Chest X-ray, PA view. Patient: 60 years old, sex M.
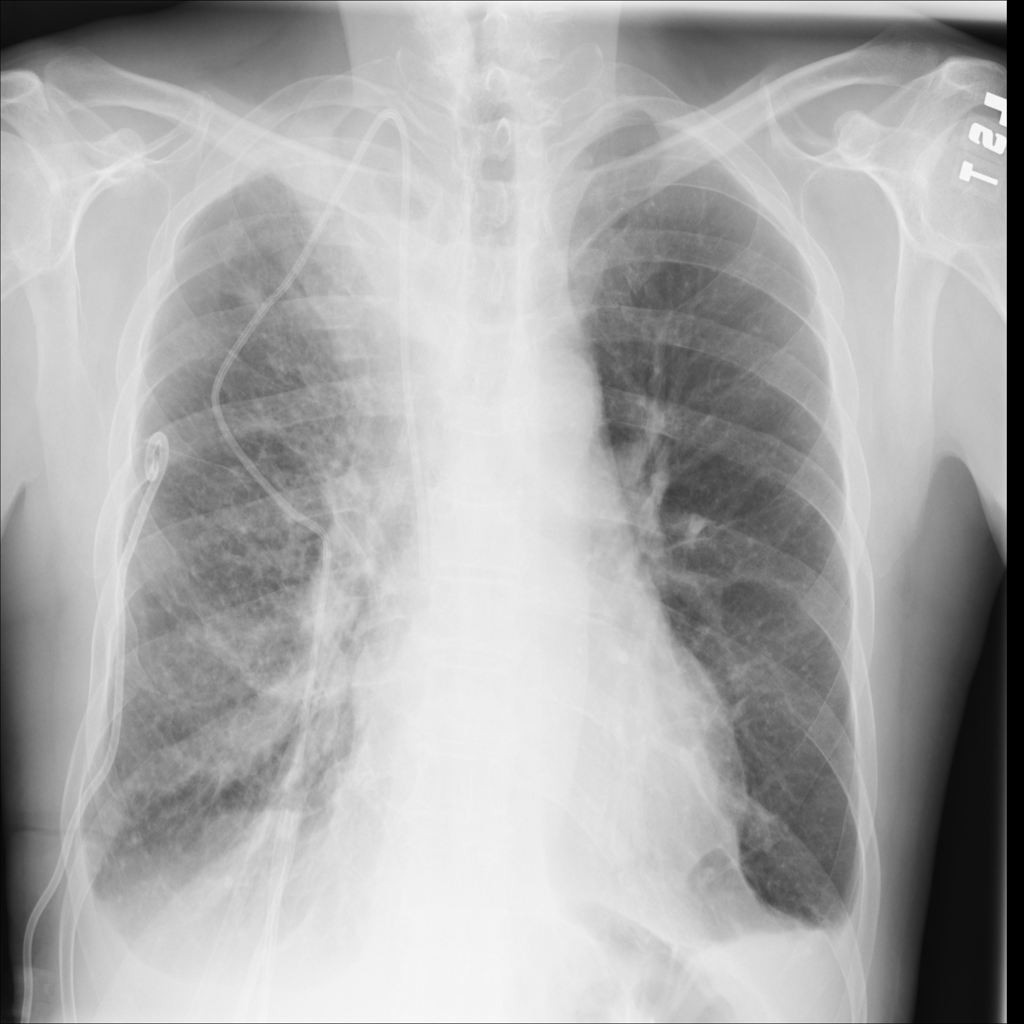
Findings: Pneumothorax